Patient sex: M
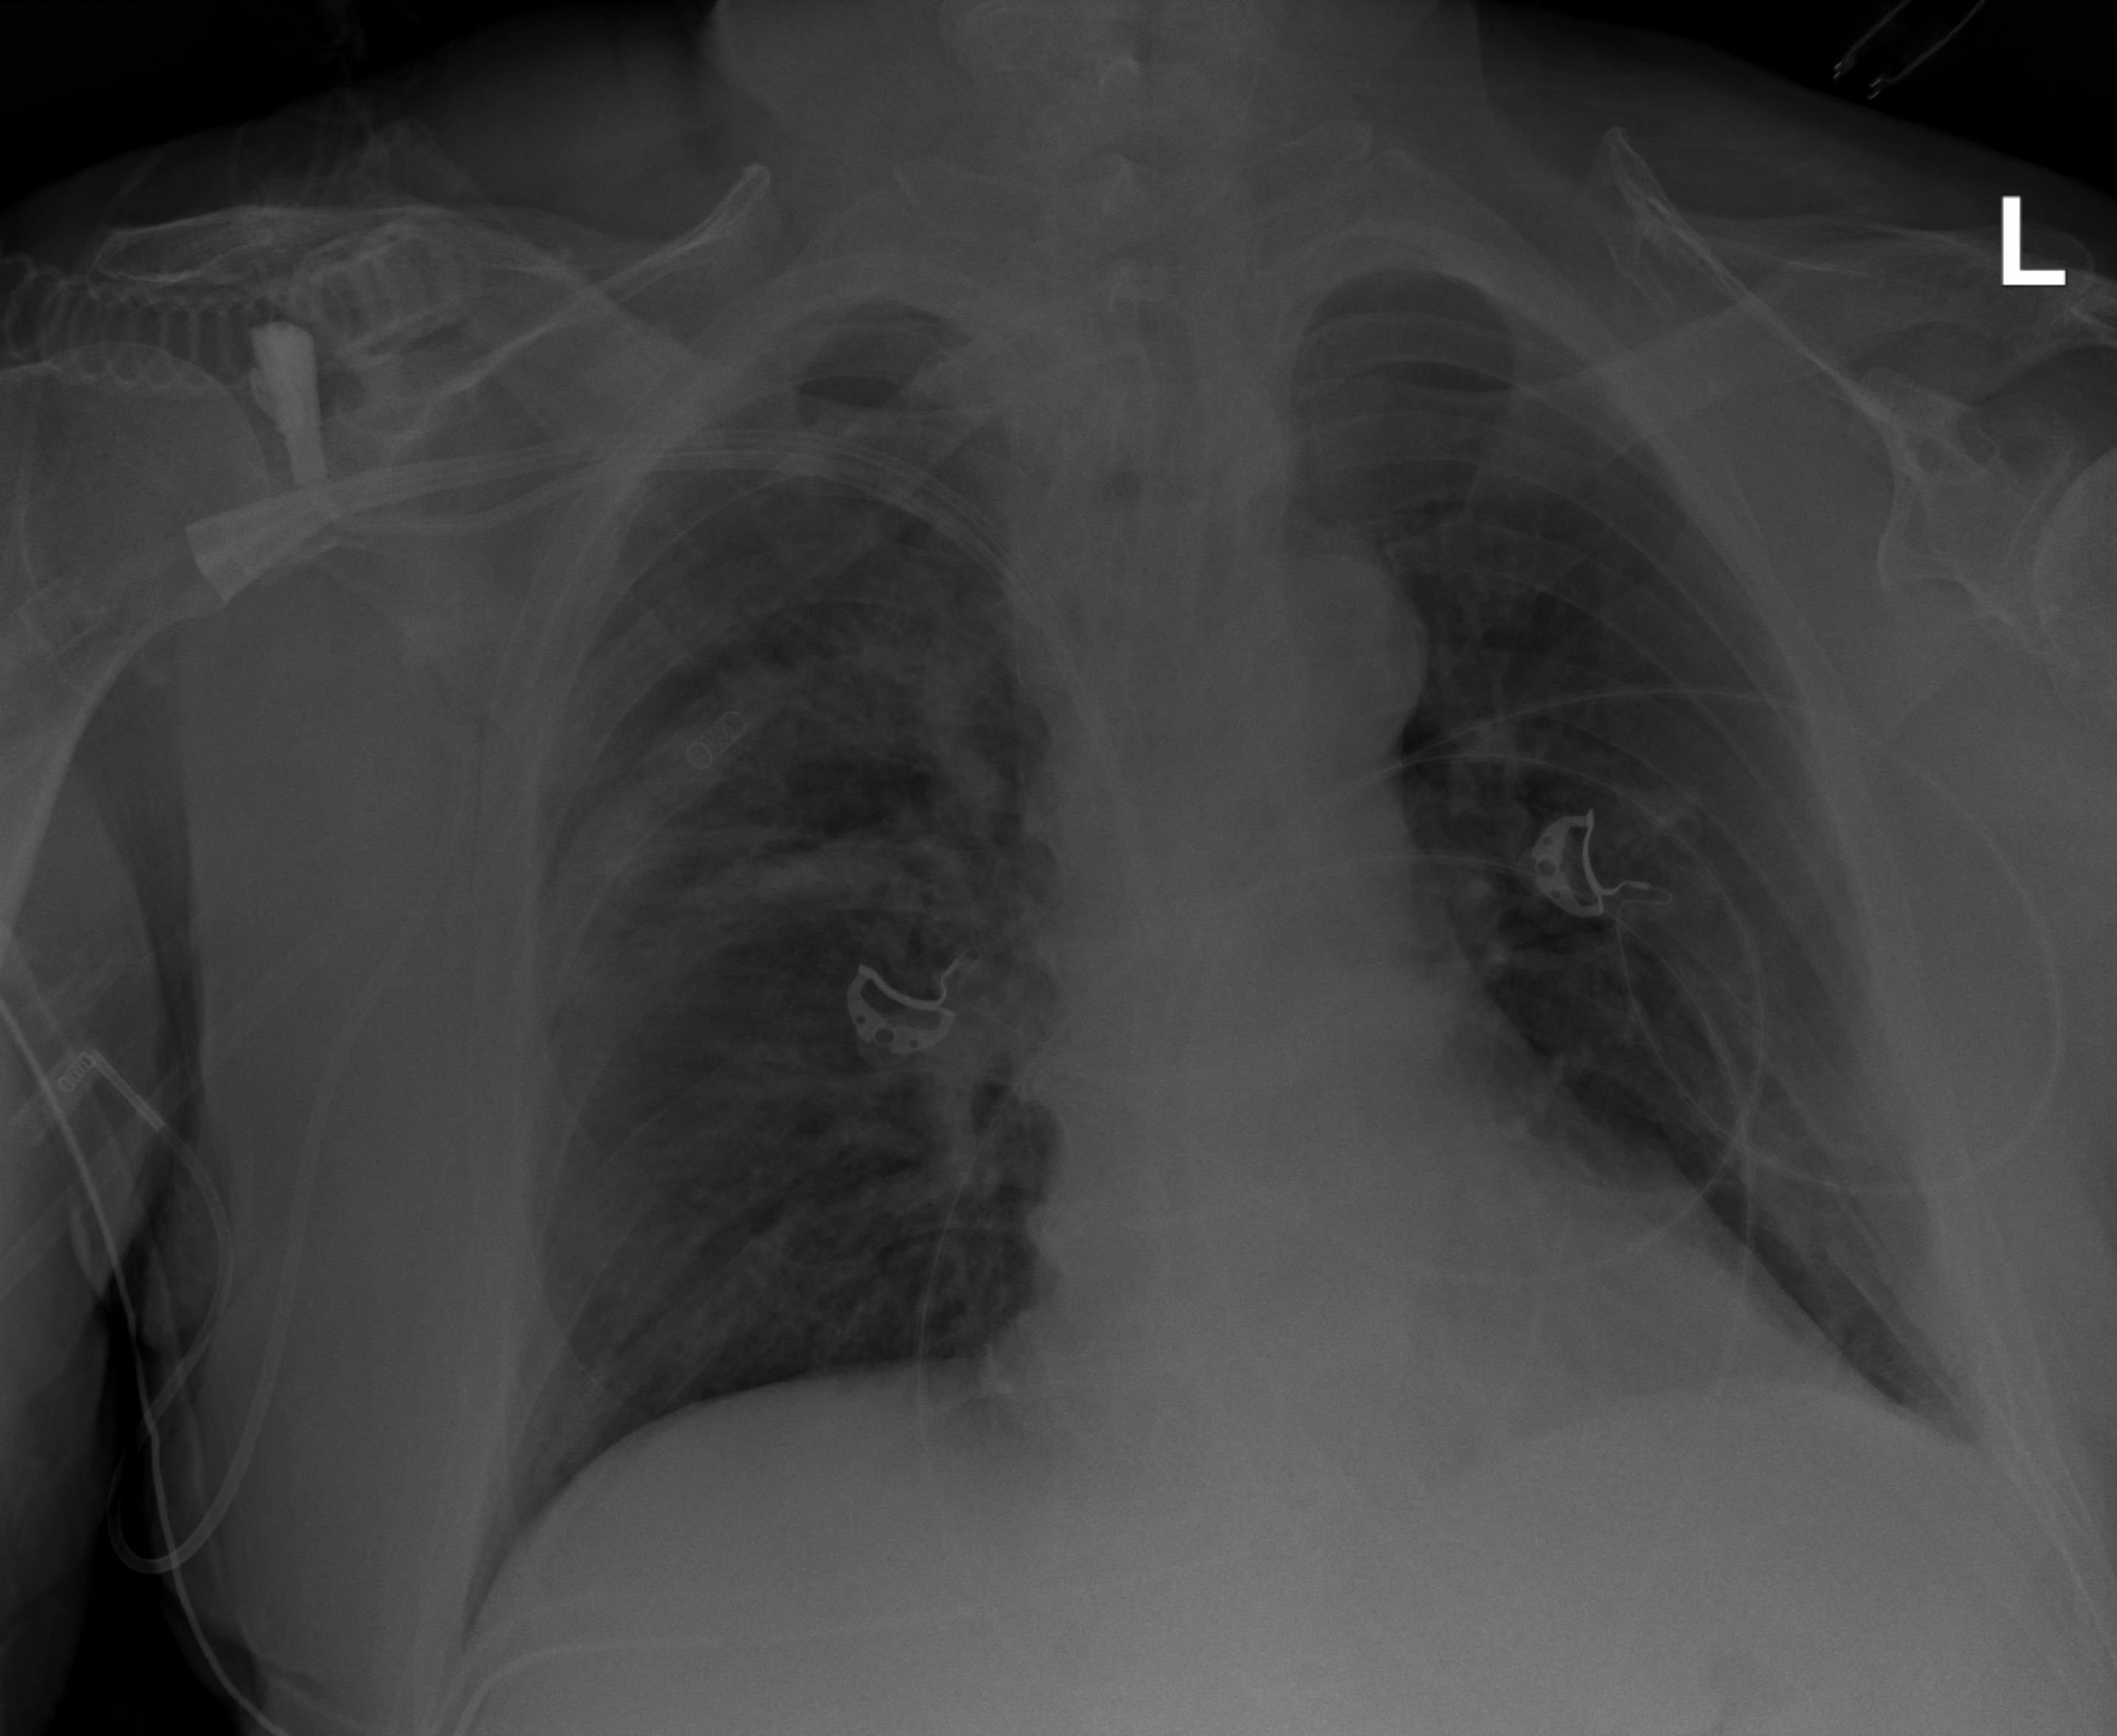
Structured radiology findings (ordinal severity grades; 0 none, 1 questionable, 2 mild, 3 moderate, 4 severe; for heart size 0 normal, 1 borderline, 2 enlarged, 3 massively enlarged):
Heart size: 0
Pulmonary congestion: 2
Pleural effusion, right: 0
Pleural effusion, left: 2
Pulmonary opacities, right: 3
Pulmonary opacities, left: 2
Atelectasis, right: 3
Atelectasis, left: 2